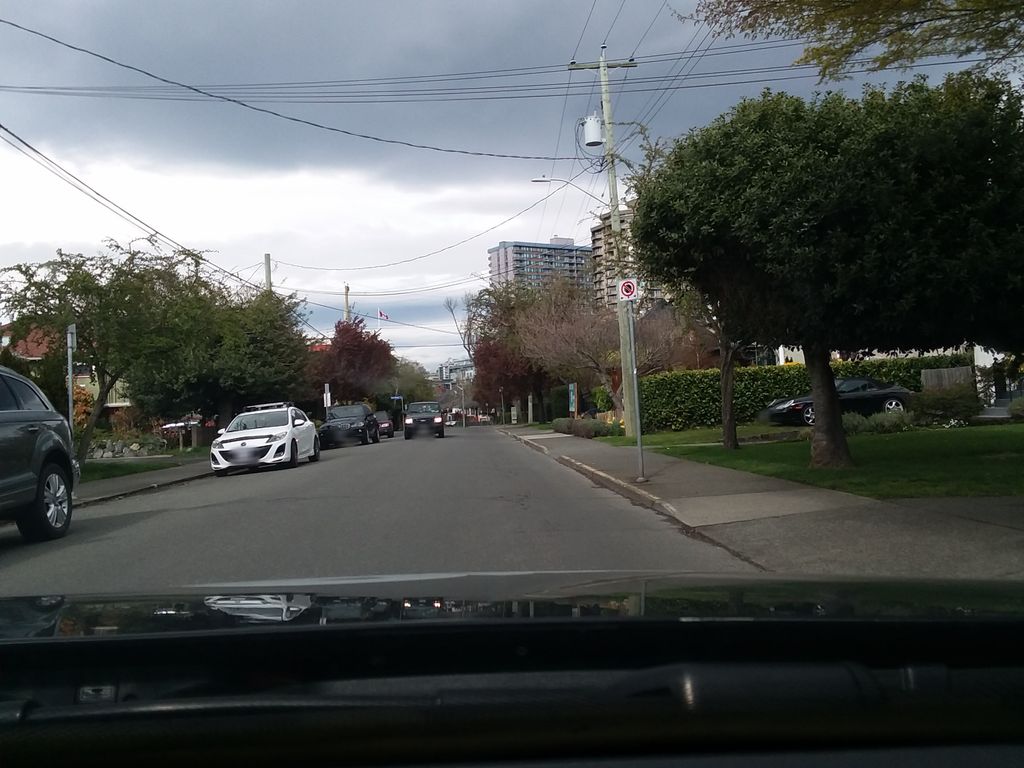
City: victoria